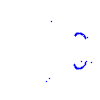
Particle: kaon